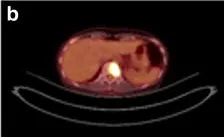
B; May 2014 PET-CT demonstrating new hypermetabolic lesion at T12.
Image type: radiology (pet)